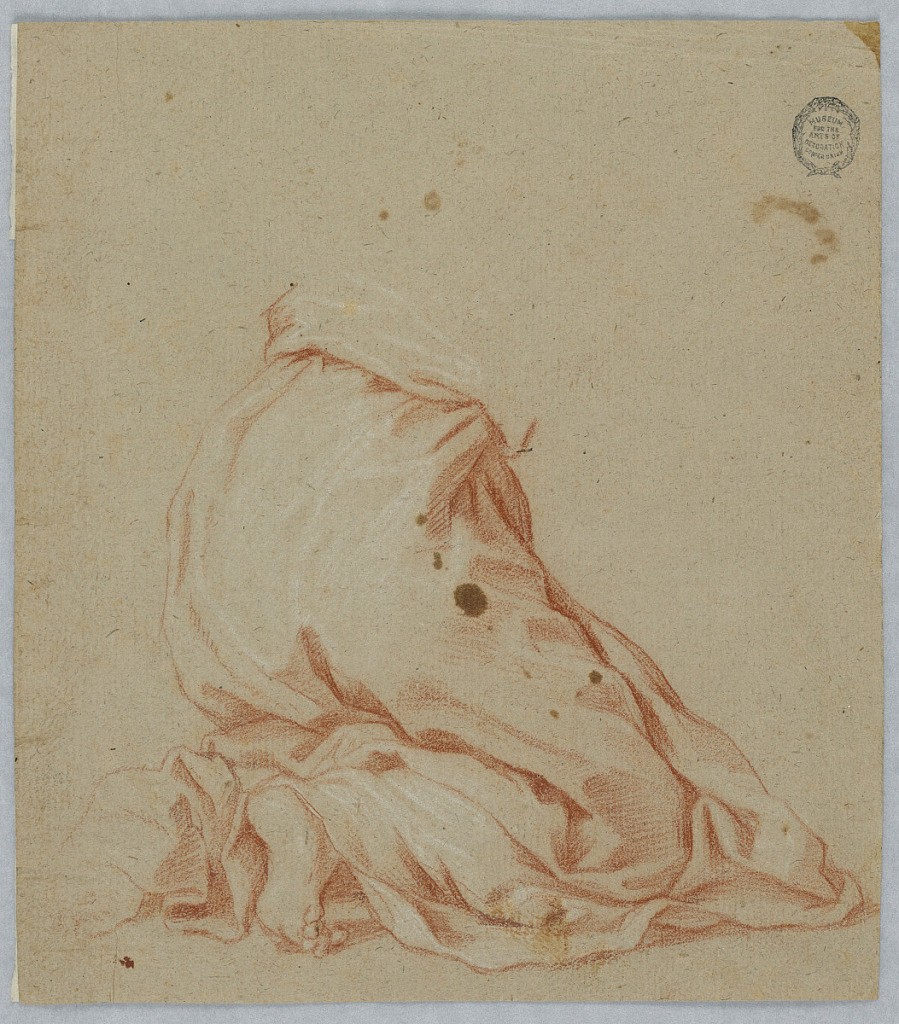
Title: Kneeling Woman
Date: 1775–1800
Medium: Red chalk on brown paper
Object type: Drawing
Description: Bottom half of a woman kneeling with folds of drapery around her.